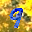
Label: 9